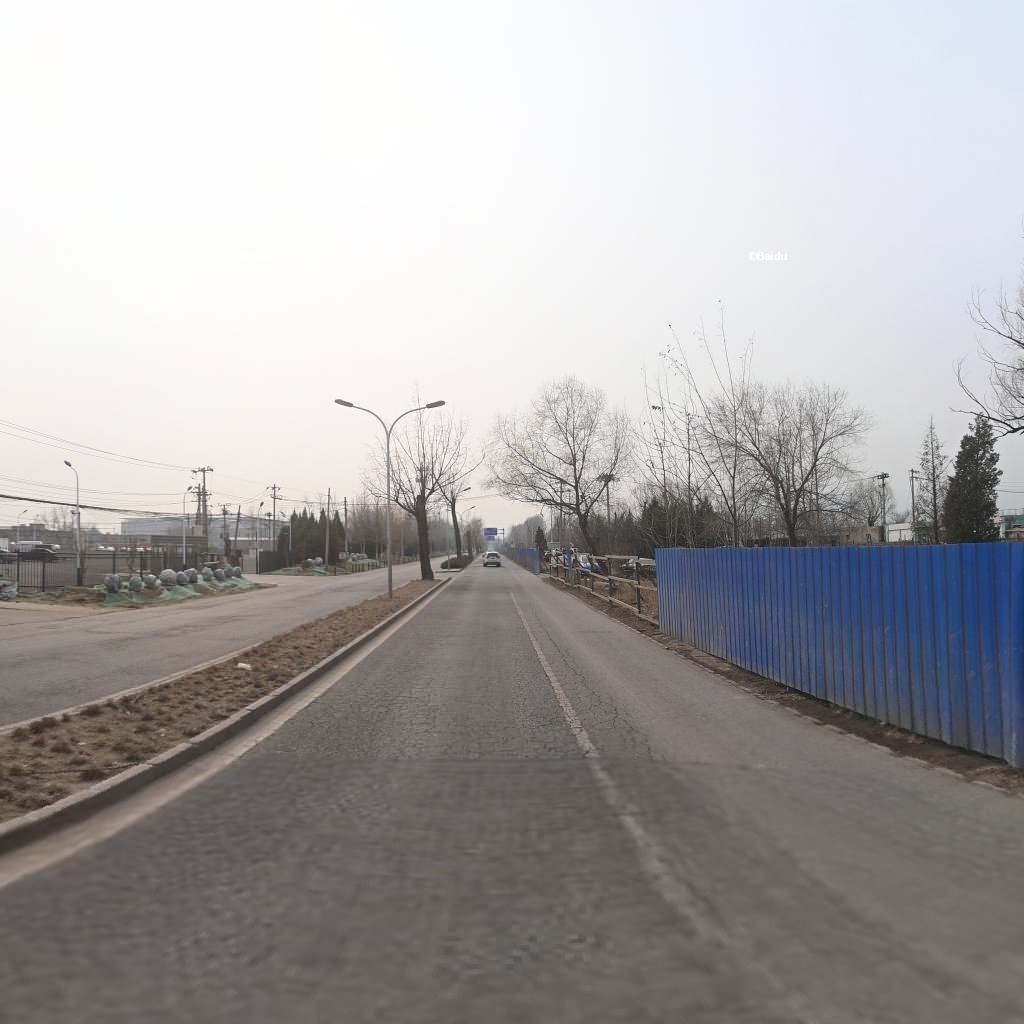
Region: Haidian
Road damage annotations: alligator crack